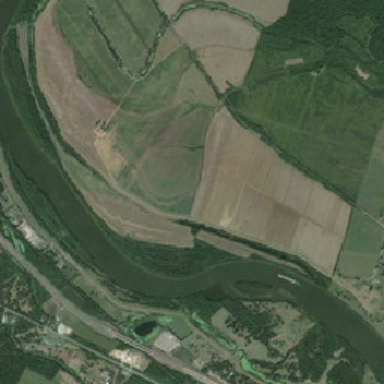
Because the river flows the farmland is inclined .